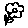
Label: flower